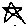
Label: star